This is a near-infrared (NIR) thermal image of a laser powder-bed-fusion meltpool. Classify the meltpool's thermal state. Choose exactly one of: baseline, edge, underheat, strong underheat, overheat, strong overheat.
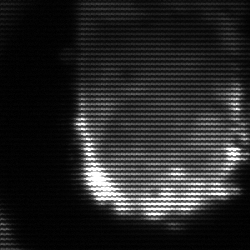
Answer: baseline